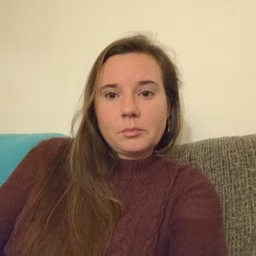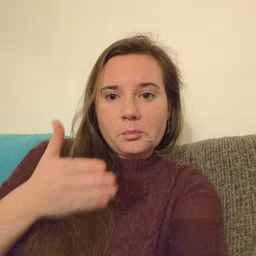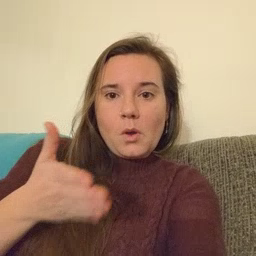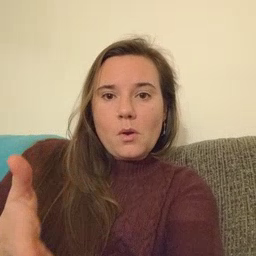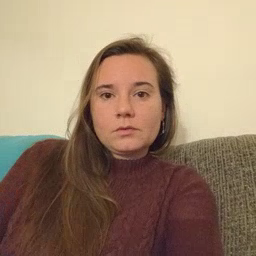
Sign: boat